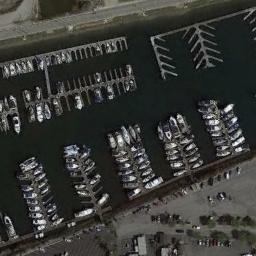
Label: harbor